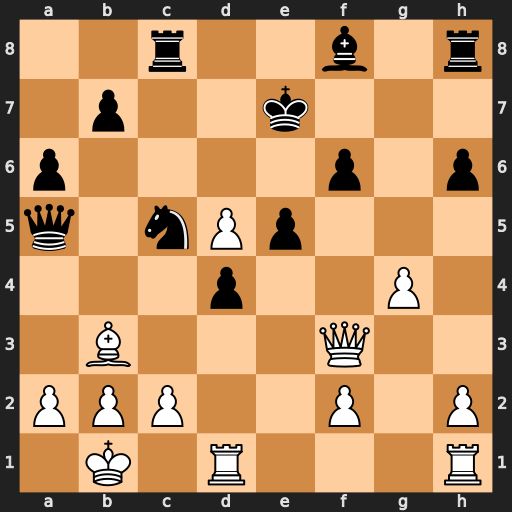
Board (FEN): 2r2b1r/1p2k3/p4p1p/q1nPp3/3p2P1/1B3Q2/PPP2P1P/1K1R3R
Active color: w
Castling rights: -
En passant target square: -
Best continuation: d6+ Kxd6 Qxf6+ Kc7 Qxh8